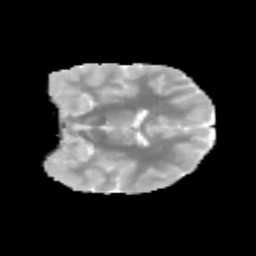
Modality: MD
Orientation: coronal
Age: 11
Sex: female
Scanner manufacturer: siemens
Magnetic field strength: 3 T
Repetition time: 3.8 s
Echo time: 0.07 s